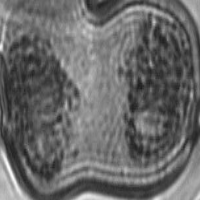
Label: telophase